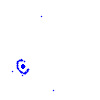
Particle: electron